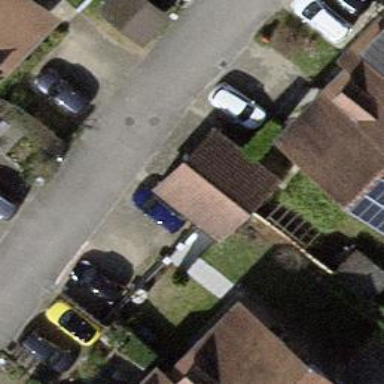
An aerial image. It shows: Garage.